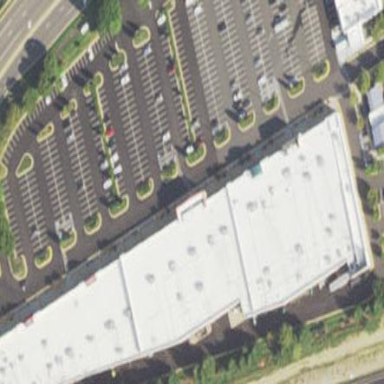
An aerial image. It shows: Retail area.